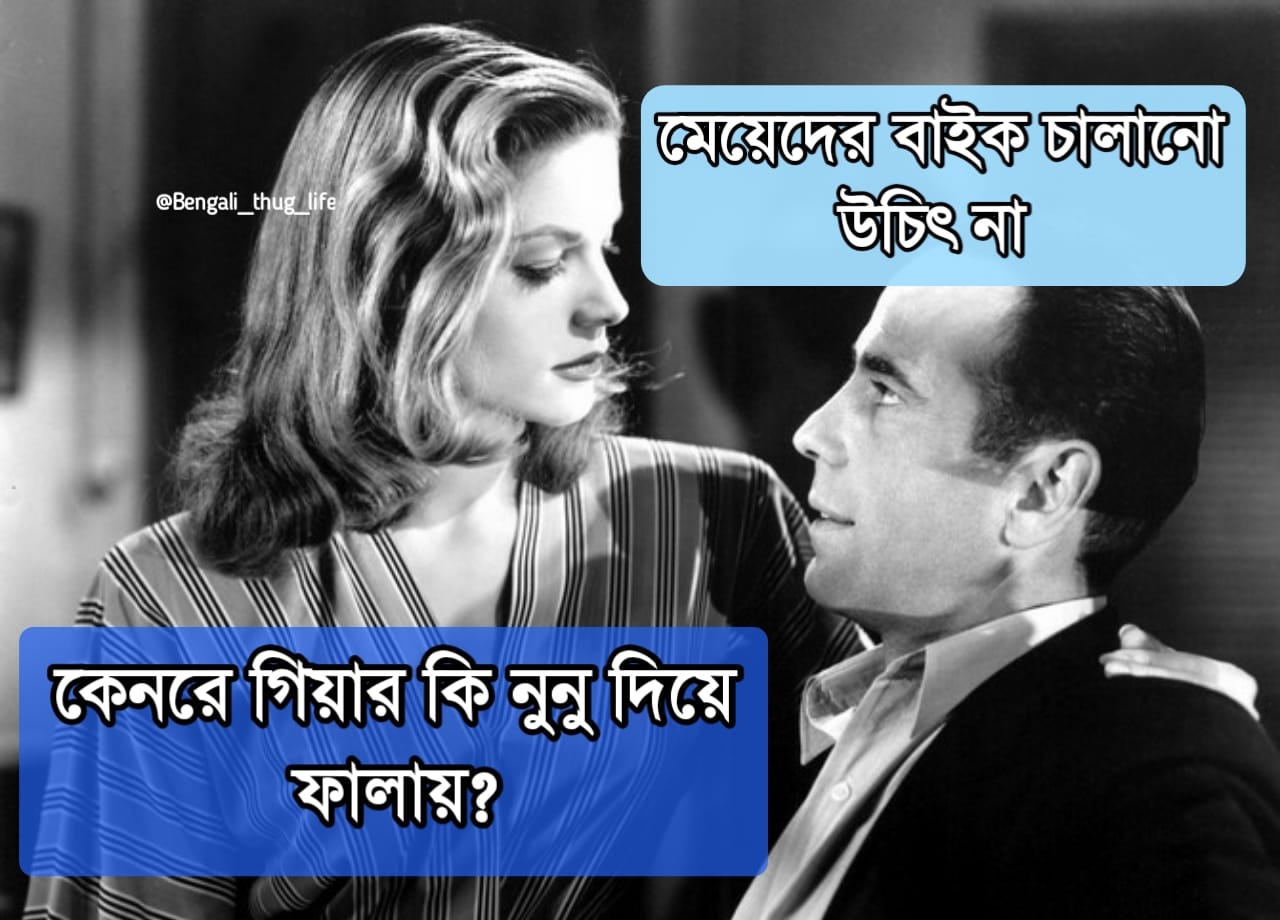
Text: মেয়েদের বাইক চালানো উচিৎ না      কেনরে গিয়ার কি নুনু দিয়ে ফালায়?
Label: Hate
Hate category: Personal Offence
Targeted group: Individual